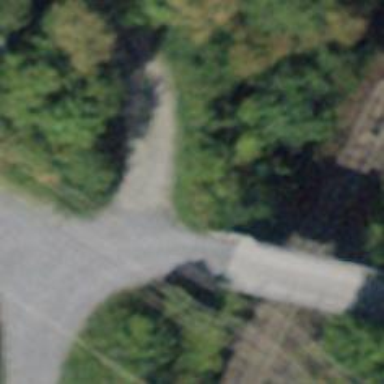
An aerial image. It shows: Track road with paved surface. The road includes bridge with grade 2 tracktype.